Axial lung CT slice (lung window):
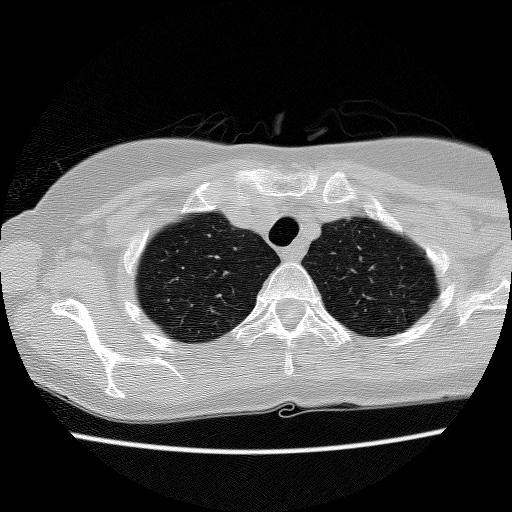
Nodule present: no